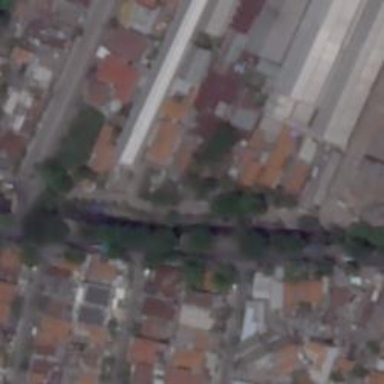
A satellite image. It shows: Residential road.